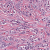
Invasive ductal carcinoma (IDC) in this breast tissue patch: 1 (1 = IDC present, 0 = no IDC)